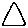
Label: triangle